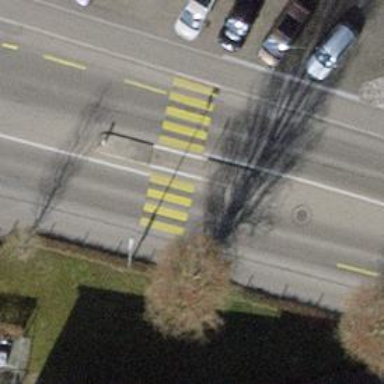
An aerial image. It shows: Asphalt footway with marked crossing and pedestrian island.